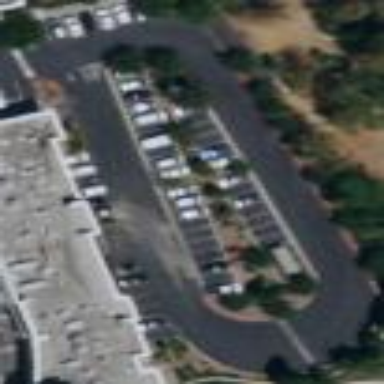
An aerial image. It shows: Parking area.